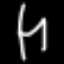
Label: chair